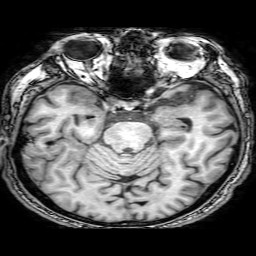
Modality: T1w
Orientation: coronal
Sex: male
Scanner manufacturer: philips
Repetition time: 0.008314 s
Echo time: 0.00386 s